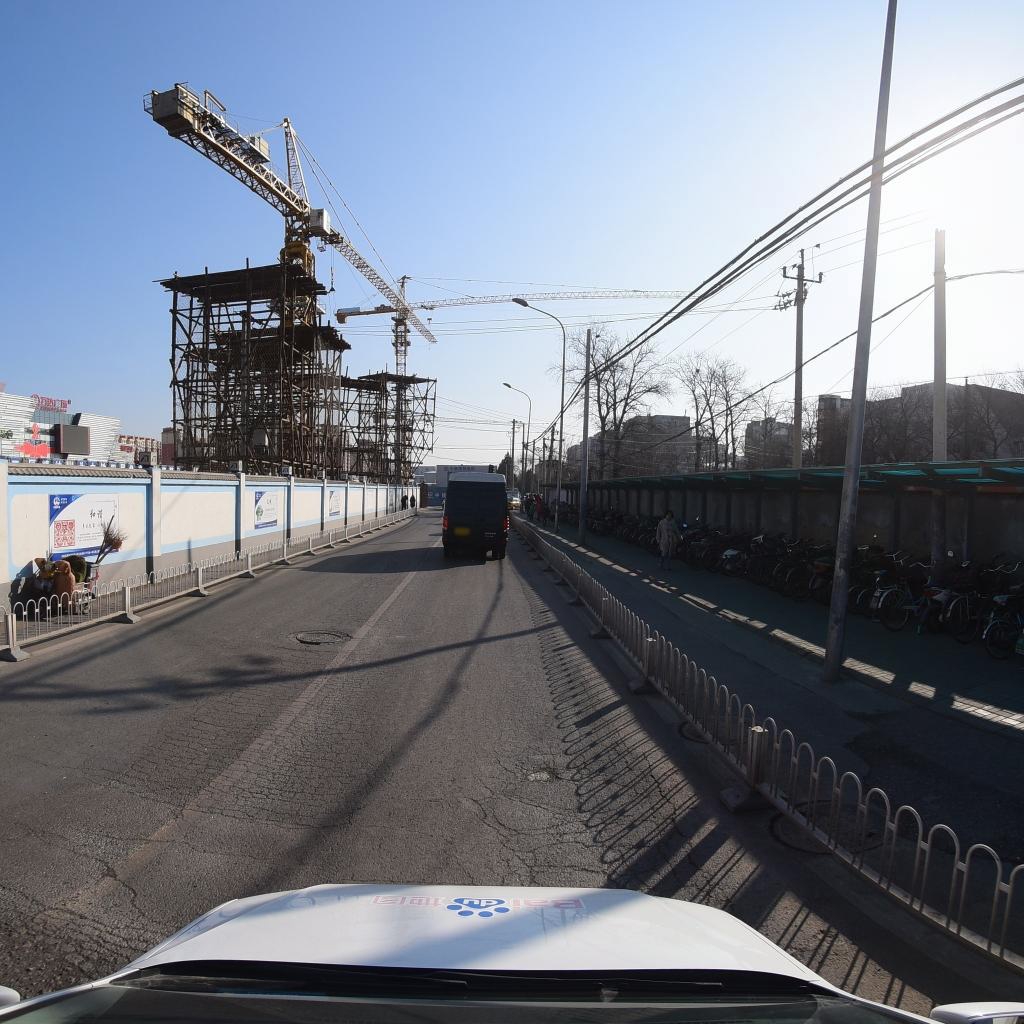
Region: Fengtai
Road damage annotations: alligator crack, manhole cover, pothole, alligator crack, manhole cover